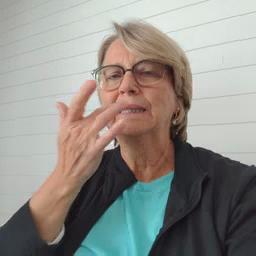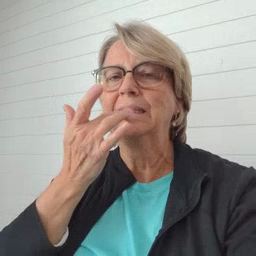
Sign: taste